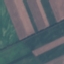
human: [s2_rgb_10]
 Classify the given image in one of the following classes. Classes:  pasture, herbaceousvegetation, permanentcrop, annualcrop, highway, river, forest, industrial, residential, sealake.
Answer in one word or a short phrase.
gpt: AnnualCrop